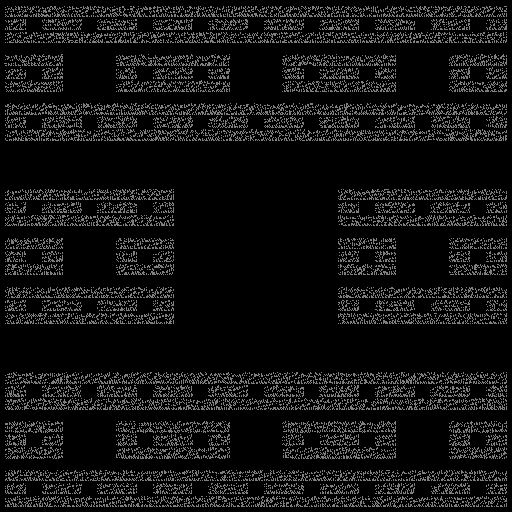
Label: sierpinski_carpet